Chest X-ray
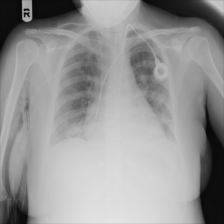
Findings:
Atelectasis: negative
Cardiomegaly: negative
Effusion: negative
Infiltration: positive
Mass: negative
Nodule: negative
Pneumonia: negative
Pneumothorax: negative
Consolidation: negative
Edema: negative
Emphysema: negative
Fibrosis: negative
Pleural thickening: negative
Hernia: negative